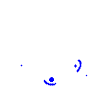
Particle: pion